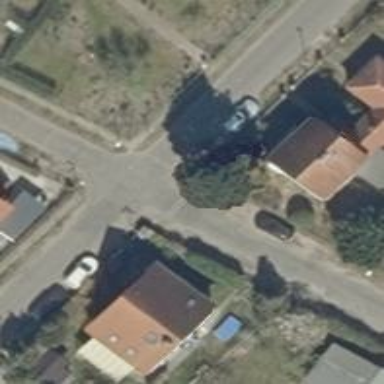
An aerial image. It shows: Sidewalk along the footway.